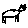
Label: cat